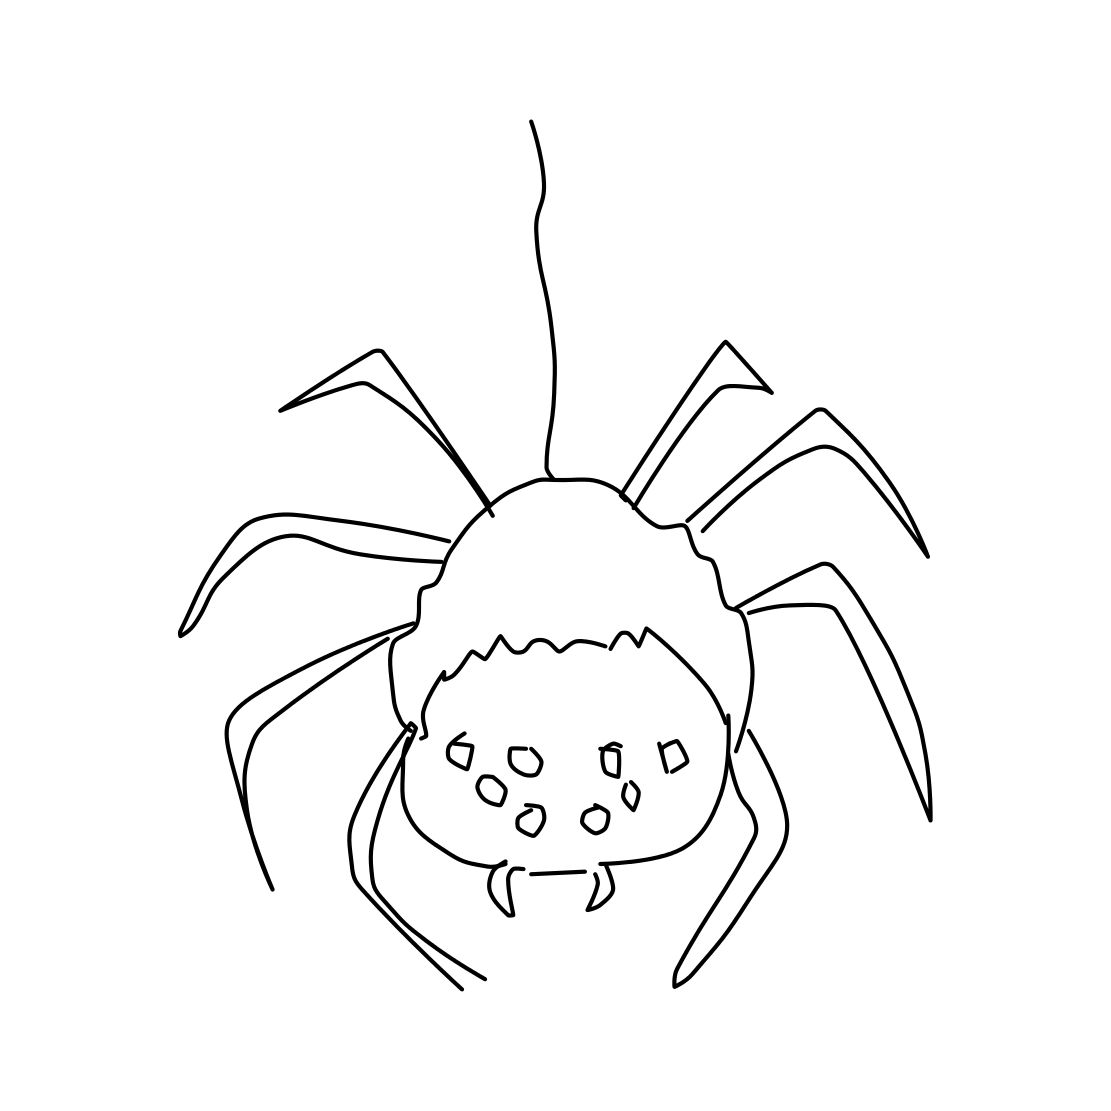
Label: spider